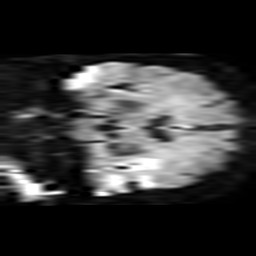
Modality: TRACE
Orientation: coronal
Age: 85
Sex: female
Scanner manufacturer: philips
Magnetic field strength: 3 T
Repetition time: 3.078 s
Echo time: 0.076 s